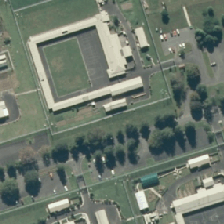
Land cover: urban_parkland